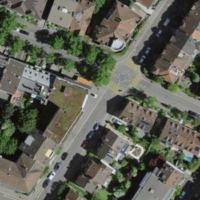
EUNIS habitat code: 54
Species observed at this site:
Prunus spinosa
Geranium sanguineum